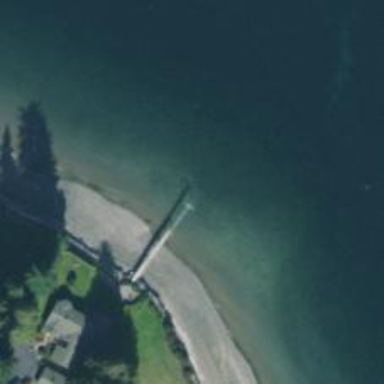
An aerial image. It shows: Man-made pier.